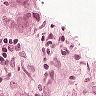
Metastatic tissue present: yes